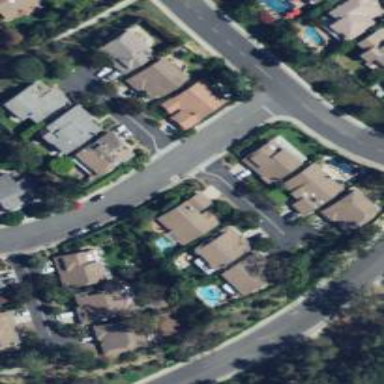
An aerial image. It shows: Residential alley serving as service road.